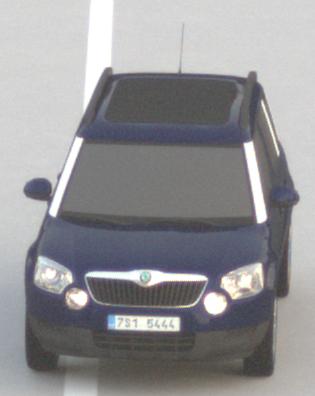
Make: Skoda
Model: Yeti 1.2 TSI
Detailed model: Yeti
Model produced from: 2009/11
Model produced until: 2011/10
Doors: 5
Color: blue
Road condition: dry road
Daytime: sunrise or sunset
Contrast: low contrast